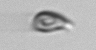
Label: Cryptophyta